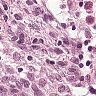
Metastatic tissue present: no